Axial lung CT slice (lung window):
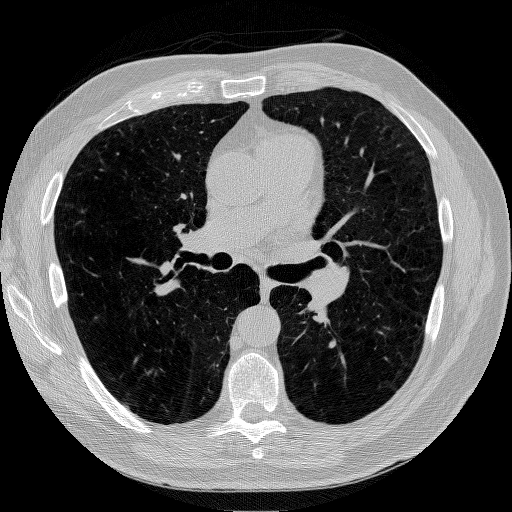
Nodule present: no